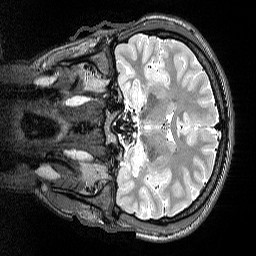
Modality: T2w
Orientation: coronal
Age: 23
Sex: female
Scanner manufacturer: siemens
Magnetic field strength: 3 T
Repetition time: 3.2 s
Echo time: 0.564 s